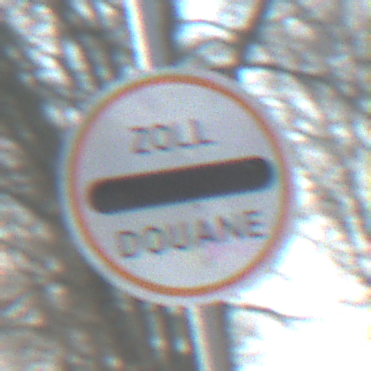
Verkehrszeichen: Zollstelle
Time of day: MorningAfternoon
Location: Outdoor (Suburban)
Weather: PartlyCloudy
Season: NotSpecified
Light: Natural